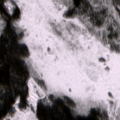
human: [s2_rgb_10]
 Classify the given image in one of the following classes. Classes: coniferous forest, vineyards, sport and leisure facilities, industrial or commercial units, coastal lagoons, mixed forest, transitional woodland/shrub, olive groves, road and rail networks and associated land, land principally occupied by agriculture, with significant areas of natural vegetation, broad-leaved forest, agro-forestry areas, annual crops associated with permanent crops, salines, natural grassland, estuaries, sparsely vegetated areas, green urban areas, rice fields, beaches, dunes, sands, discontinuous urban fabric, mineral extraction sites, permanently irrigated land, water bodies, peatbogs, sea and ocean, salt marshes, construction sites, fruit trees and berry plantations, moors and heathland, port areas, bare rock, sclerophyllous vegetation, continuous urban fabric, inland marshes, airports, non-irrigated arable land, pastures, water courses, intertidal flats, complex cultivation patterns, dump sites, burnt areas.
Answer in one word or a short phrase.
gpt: coniferous forest, mixed forest, transitional woodland/shrub, peatbogs